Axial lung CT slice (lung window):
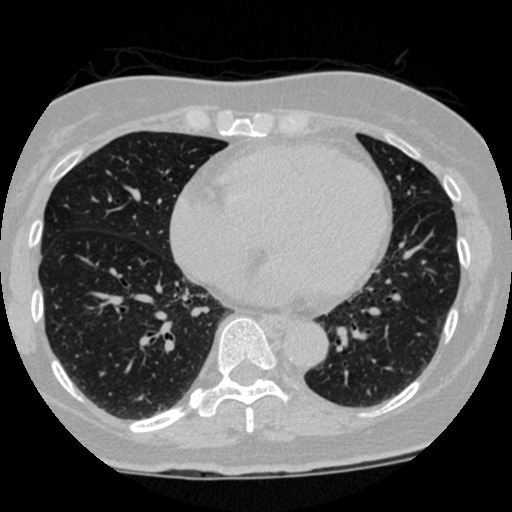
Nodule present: no